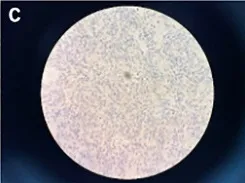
Immunohistochemistry. Caldesmon.
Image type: pathology (immunostaining)